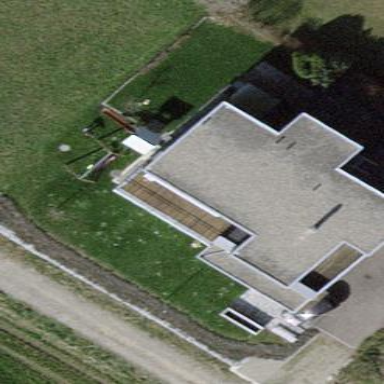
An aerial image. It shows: Building with flat roof.